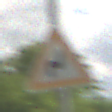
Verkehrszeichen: DoppelkurveRechts
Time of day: Midday
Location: Outdoor (RoadRail)
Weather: PartlyCloudy
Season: NotSpecified
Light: Natural